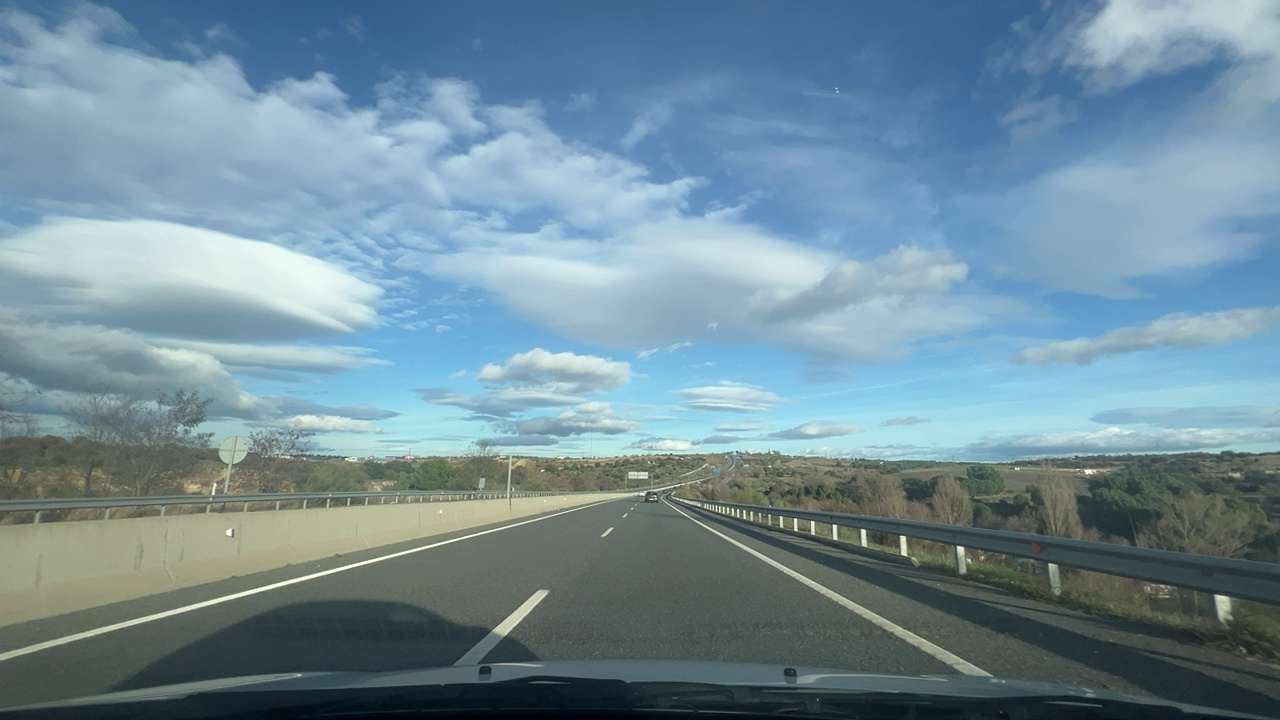
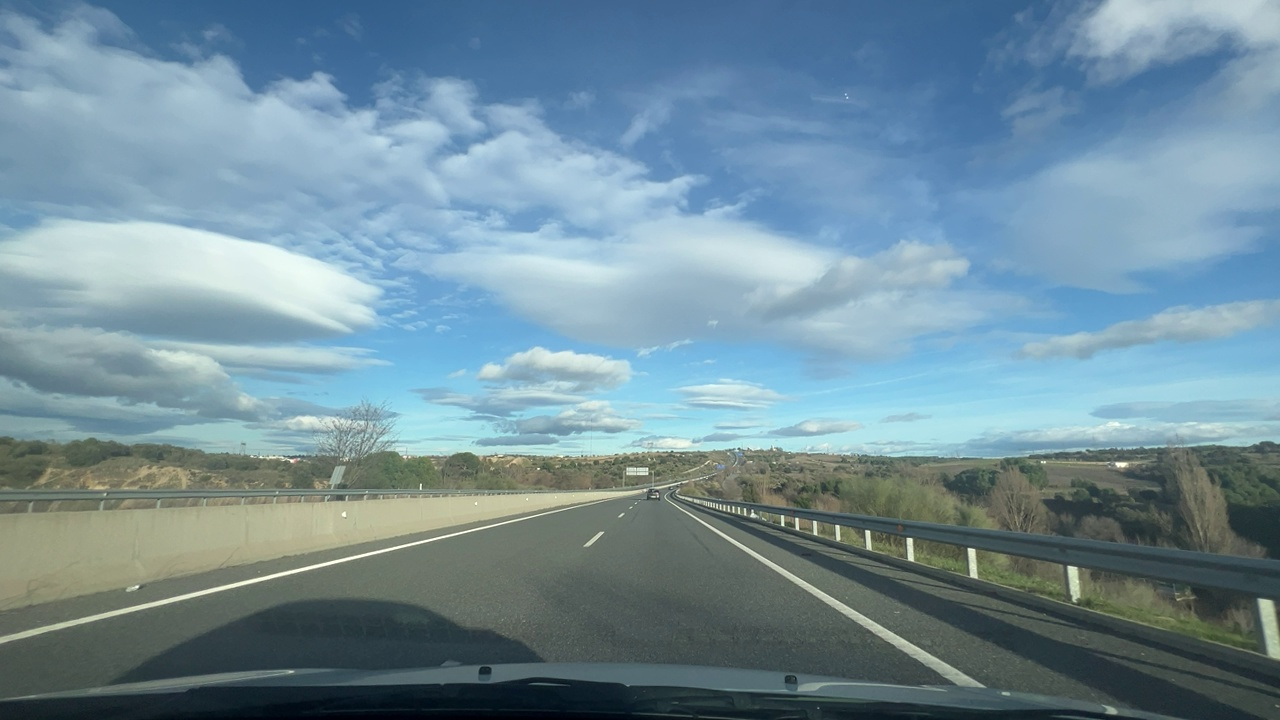
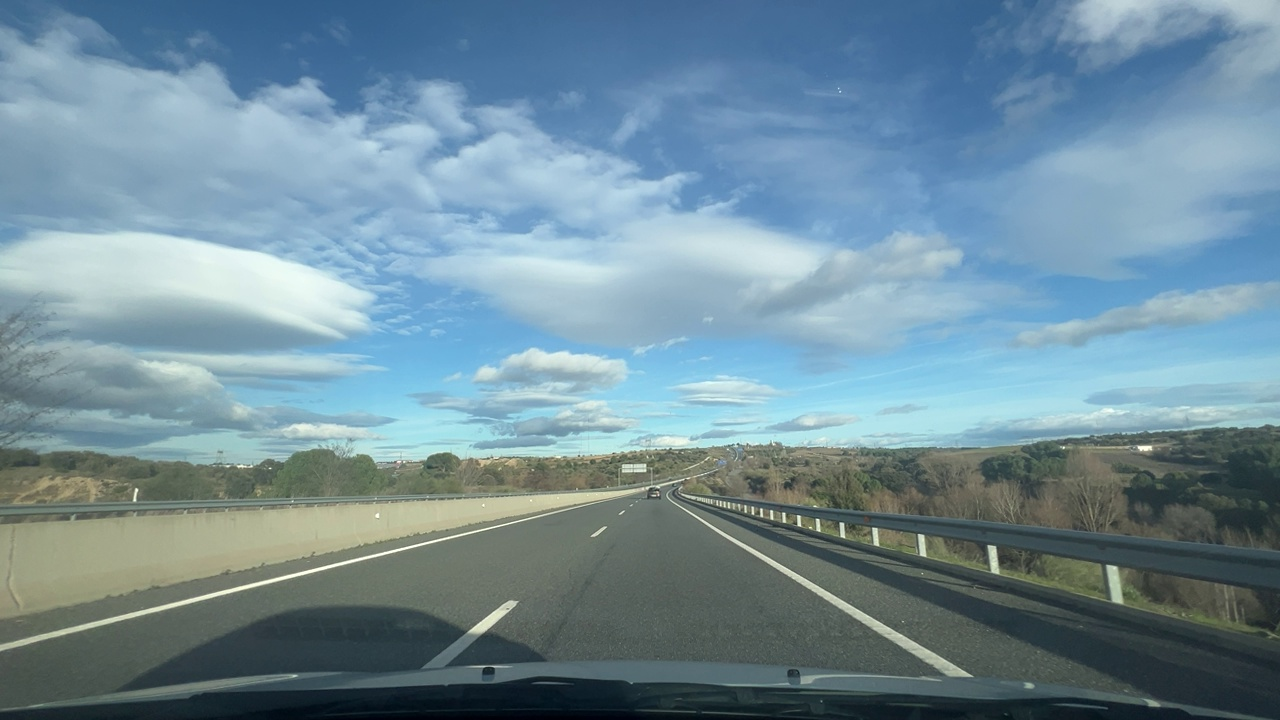
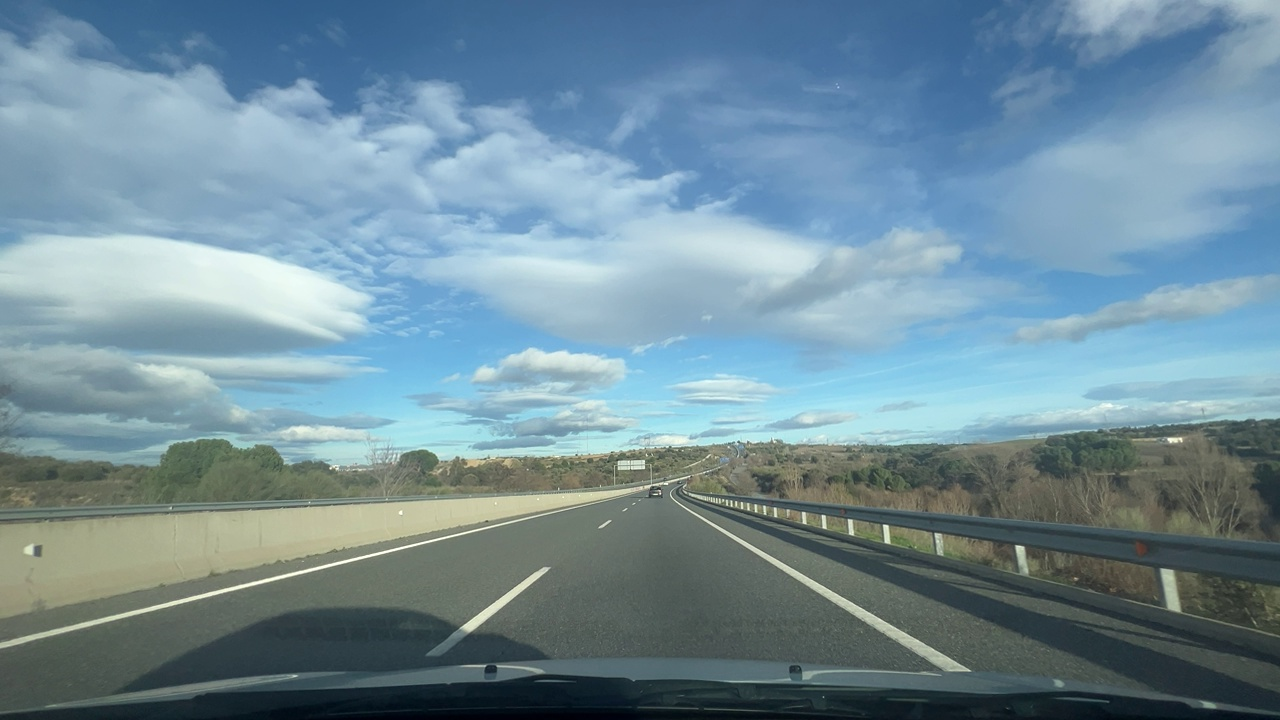
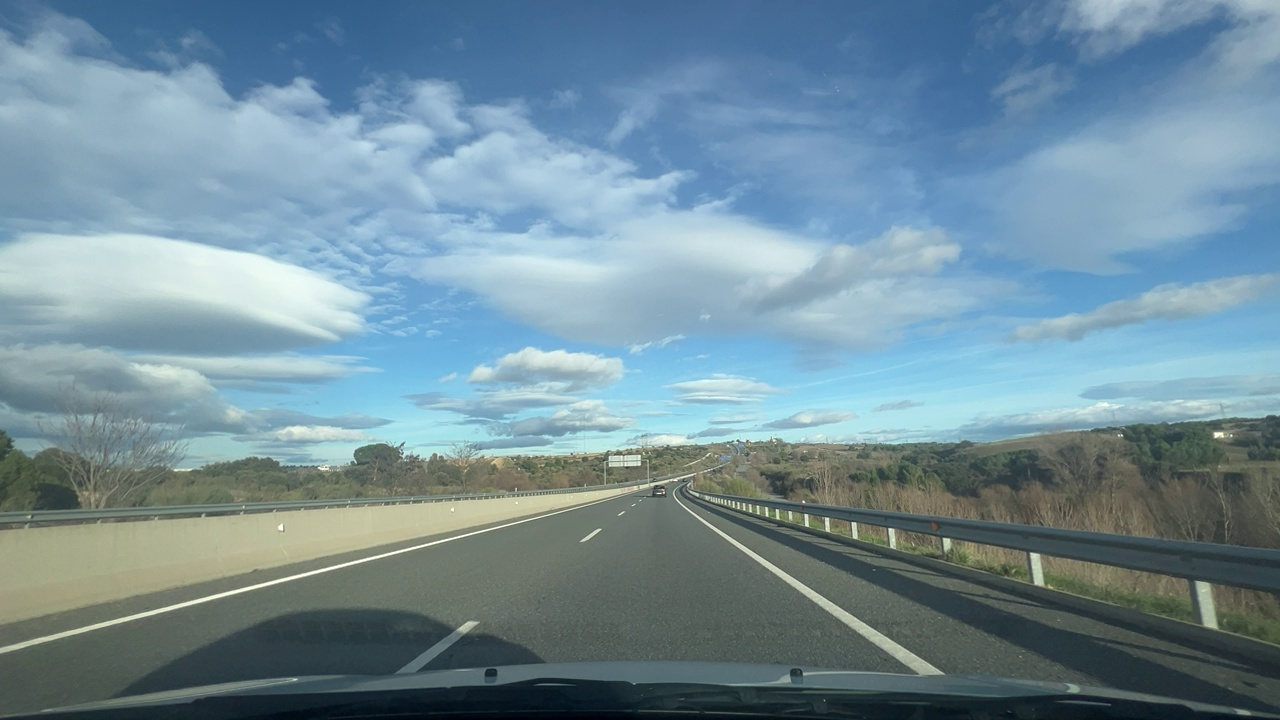
Situation: empty
Question: Is the ego vehicle decelerating due to dense traffic or congestion ahead?
Answer: No
Reasoning: There is no dense traffic visible ahead

Situation: empty
Question: Is a vehicle from an adjacent lane moving into the ego lane?
Answer: No
Reasoning: There are no vehicles moving into the ego lane

Situation: empty
Question: Has a vehicle merged into the ego lane directly ahead of the ego vehicle without any intermediate vehicle?
Answer: No
Reasoning: There are no vehicles moving into the ego lane

Situation: empty
Question: Is the ego vehicle currently inside a roundabout?
Answer: No
Reasoning: There are no roundabouts visible. The ego car is in a highway